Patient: sex F, age 43
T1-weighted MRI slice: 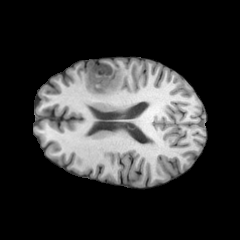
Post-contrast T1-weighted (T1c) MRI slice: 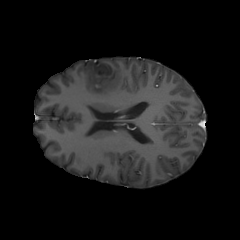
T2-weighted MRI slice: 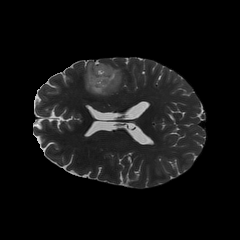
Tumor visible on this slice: yes
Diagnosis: Oligodendroglioma, IDH-mutant, 1p/19q-codeleted
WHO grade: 2